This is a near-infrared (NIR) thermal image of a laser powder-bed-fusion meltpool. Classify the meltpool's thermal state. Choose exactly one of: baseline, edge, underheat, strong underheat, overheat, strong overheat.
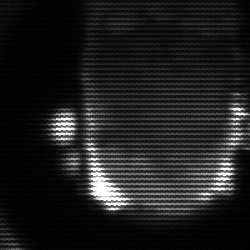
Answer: baseline